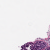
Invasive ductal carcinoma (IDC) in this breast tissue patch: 0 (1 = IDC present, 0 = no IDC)